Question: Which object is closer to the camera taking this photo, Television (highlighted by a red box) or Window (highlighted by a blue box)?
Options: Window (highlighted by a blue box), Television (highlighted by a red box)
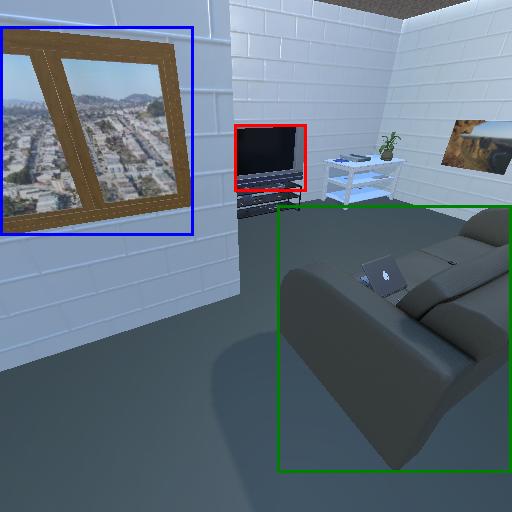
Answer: Window (highlighted by a blue box)